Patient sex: M
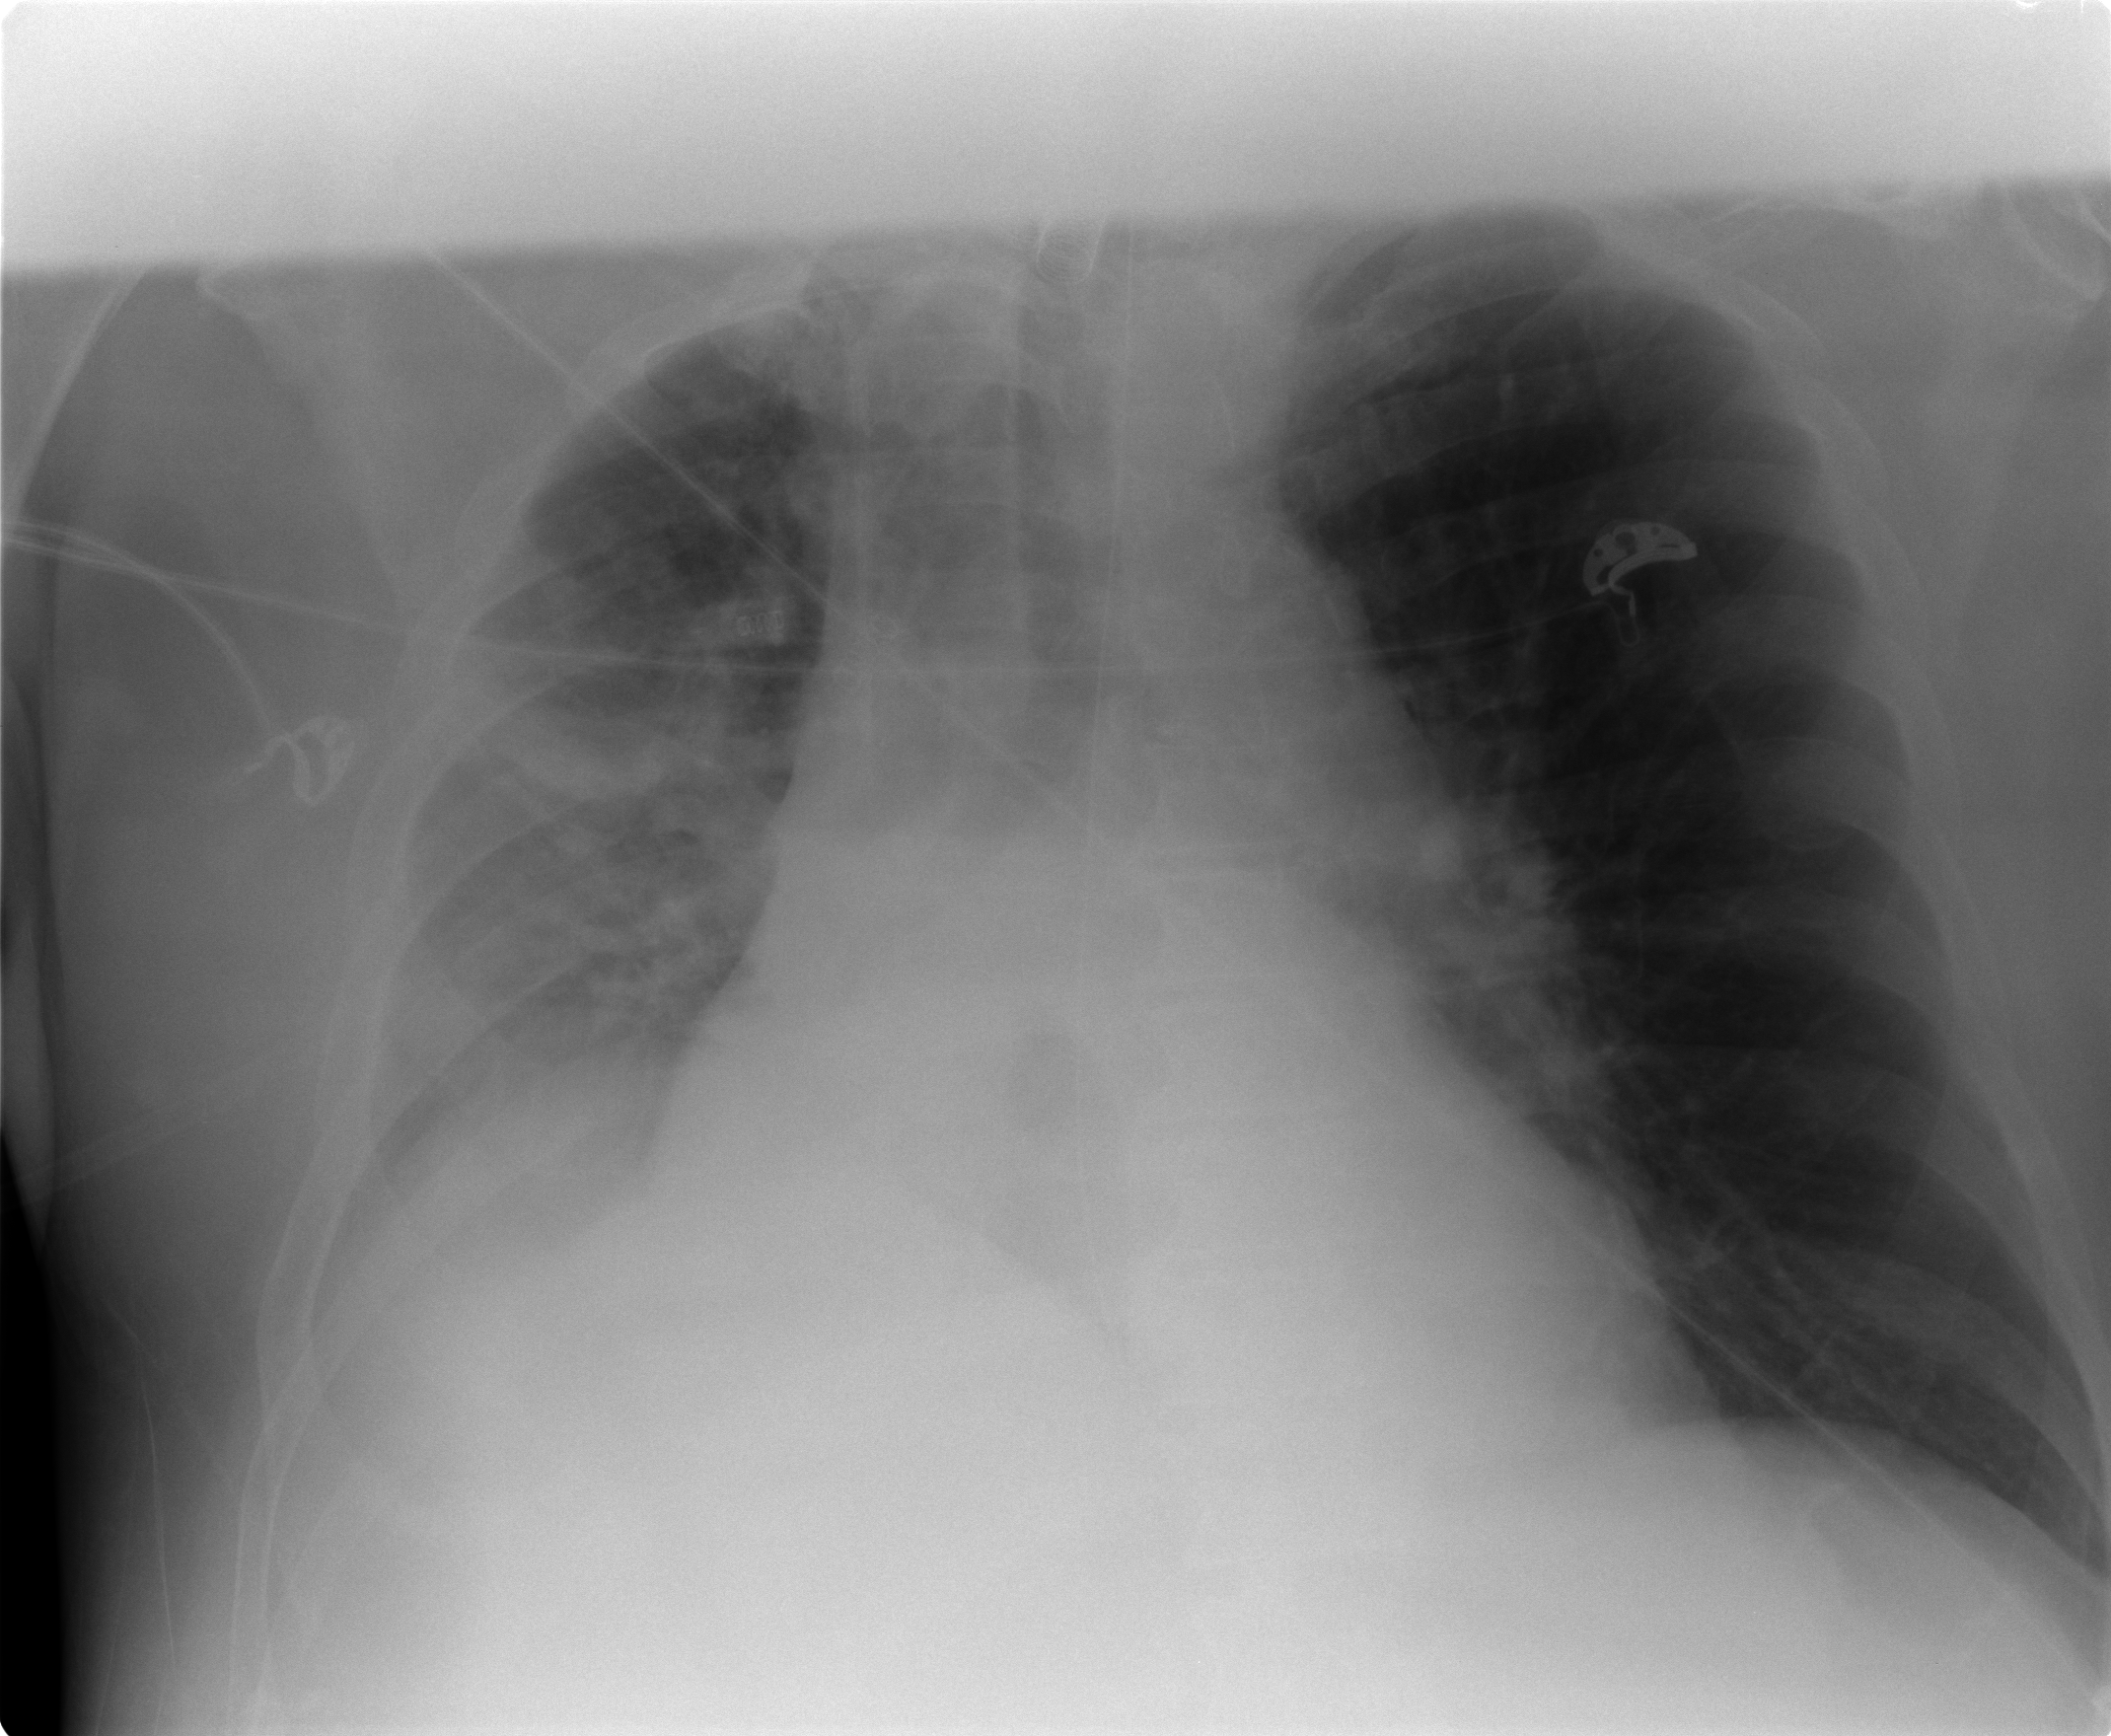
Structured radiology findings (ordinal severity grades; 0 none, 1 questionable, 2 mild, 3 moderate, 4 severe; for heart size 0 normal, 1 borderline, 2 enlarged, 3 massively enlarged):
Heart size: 2
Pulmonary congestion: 2
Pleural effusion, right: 2
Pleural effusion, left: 0
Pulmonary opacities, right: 3
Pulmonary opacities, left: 0
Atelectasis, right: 3
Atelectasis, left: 0